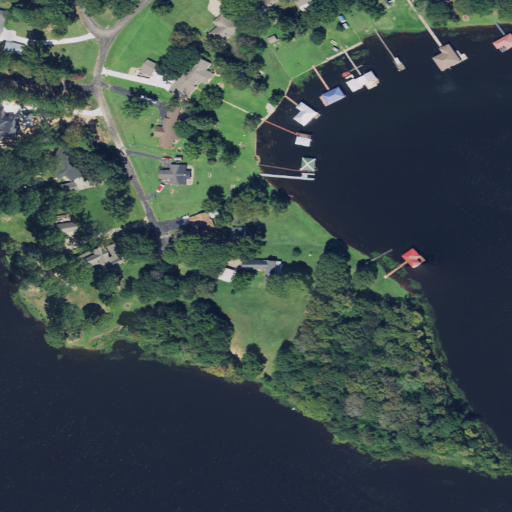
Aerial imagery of cape in Texas named Big Oak Point containing open water, pasture, low intensity development, mixed forest, evergreen forest, open development, medium intensity development, grassland, and high intensity development